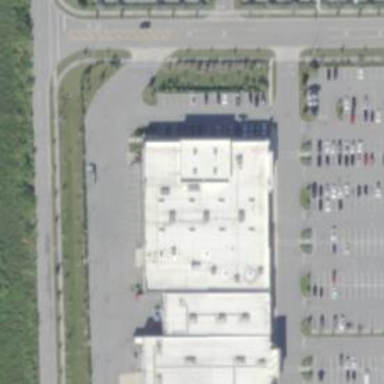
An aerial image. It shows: Fitness center located in leisure land.